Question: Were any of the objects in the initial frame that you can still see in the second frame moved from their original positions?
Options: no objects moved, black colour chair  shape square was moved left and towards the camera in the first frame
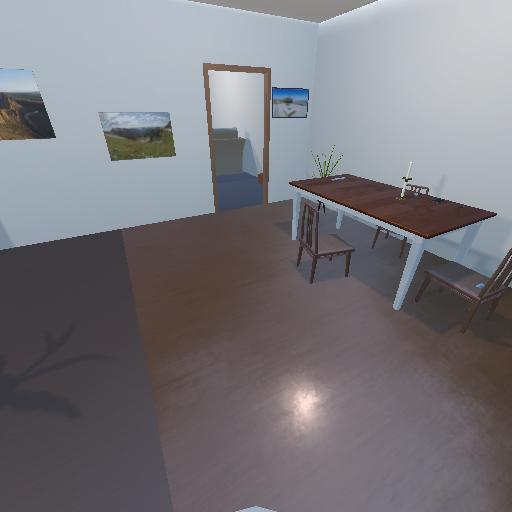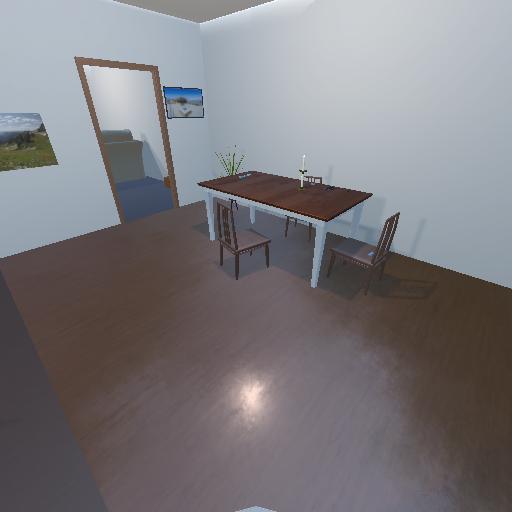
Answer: no objects moved